Question: Created a new database but can't create new user account due to this error.
Does anyone know how to fix this? I can't find any solution to fix this.
> 1030 - Got error 176 "Read page with wrong checksum" from storage engine Aria

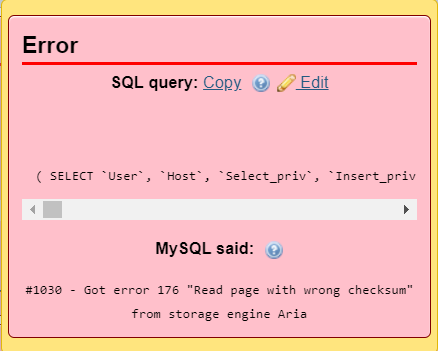
Answer: In my case above solution not worked. But the solution is similar to suggest by the <URL>
Follow the below steps.
1. Select "mysql" database from the list of database.
2. Select all tables inside "mysql" database.
3. Scroll down and select "Repair Table" option in combobox.
4. Click on Go button.
Done.